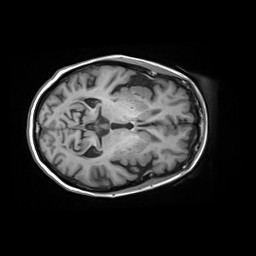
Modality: T1w
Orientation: axial
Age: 72
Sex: female
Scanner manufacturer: siemens
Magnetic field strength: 3 T
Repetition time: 2.2 s
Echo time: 0.00245 s